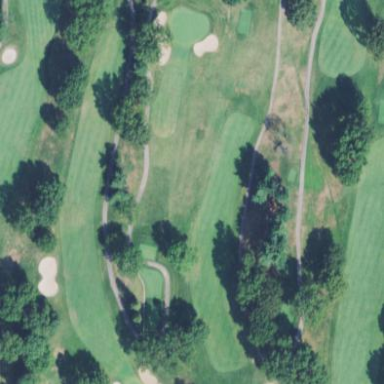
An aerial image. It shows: Golf fairway surrounded by grass.